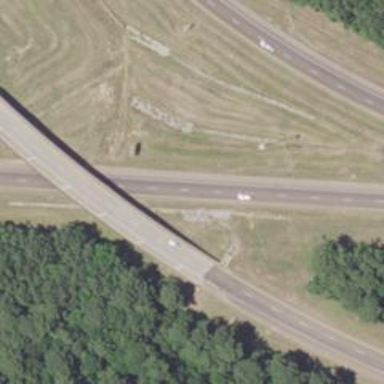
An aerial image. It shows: Bridge on motorway link.